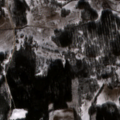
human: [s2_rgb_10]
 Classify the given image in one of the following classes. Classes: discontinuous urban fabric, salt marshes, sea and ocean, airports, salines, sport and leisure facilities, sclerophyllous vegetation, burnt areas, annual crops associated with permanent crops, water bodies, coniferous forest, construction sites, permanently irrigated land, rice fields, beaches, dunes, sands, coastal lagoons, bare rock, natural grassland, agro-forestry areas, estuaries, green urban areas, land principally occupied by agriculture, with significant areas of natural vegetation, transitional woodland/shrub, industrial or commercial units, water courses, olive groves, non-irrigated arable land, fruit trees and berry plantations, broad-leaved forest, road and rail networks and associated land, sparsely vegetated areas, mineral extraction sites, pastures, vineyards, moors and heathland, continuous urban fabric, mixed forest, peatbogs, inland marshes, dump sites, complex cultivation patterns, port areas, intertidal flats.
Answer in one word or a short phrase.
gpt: non-irrigated arable land, complex cultivation patterns, land principally occupied by agriculture, with significant areas of natural vegetation, coniferous forest, mixed forest